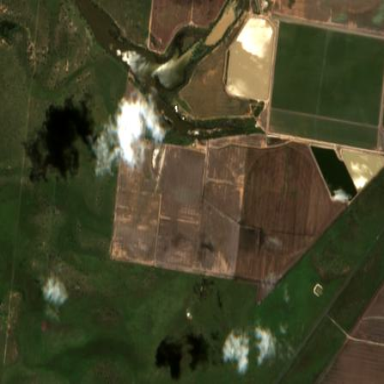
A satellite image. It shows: Farmland with irrigation.